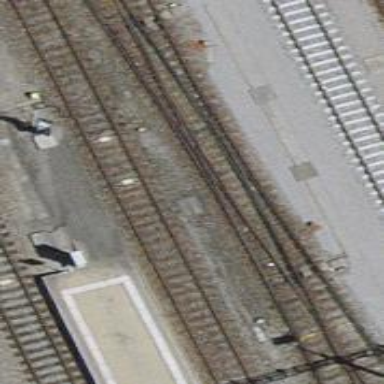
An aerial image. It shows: Rail siding with electrified contact lines.